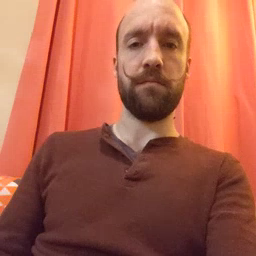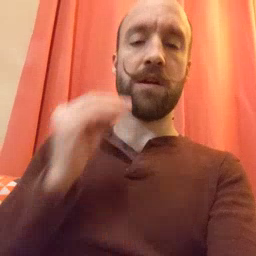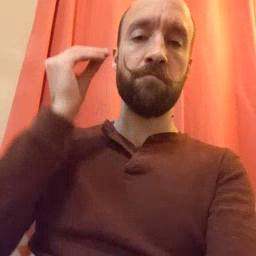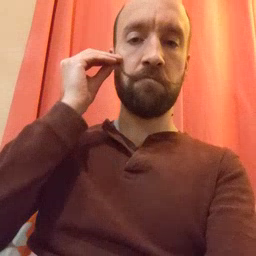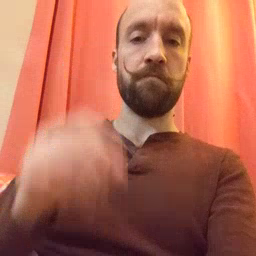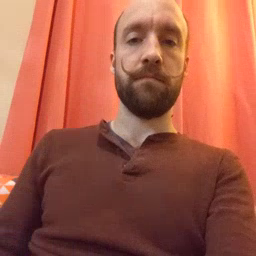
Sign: home